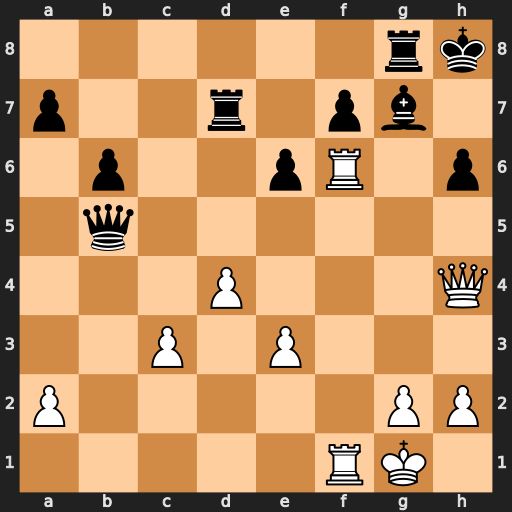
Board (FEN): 6rk/p2r1pb1/1p2pR1p/1q6/3P3Q/2P1P3/P5PP/5RK1
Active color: w
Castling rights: -
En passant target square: -
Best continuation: Rxh6+ Bxh6 Qxh6#